Question: For some strange reason my content is overlapping too far across despite me declaring that it should be using col-md-3 4 times?
Here is my code:
'''
<div class="container">
<div class="row">
<div class="col-md-3">
<p>gjhdgjkhgkjhdgjkhgjkhsdglkjhsgkjhlkjhkjdfghjdkghfdkjghjkghsjkh</p>
</div>
<div class="col-md-3">
<p>gjhdgjkhgkjhdgjkhgjkhsdglkjhsgkjhlkjhkjdfghjdkghfdkjghjkghsjkh</p>
</div>
<div class="col-md-3">
<p>gjhdgjkhgkjhdgjkhgjkhsdglkjhsgkjhlkjhkjdfghjdkghfdkjghjkghsjkh</p>
</div>
<div class="col-md-3">
<p>gjhdgjkhgkjhdgjkhgjkhsdglkjhsgkjhlkjhkjdfghjdkghfdkjghjkghsjkh</p>
</div>
</div>
</div>
'''
And here is a pic:

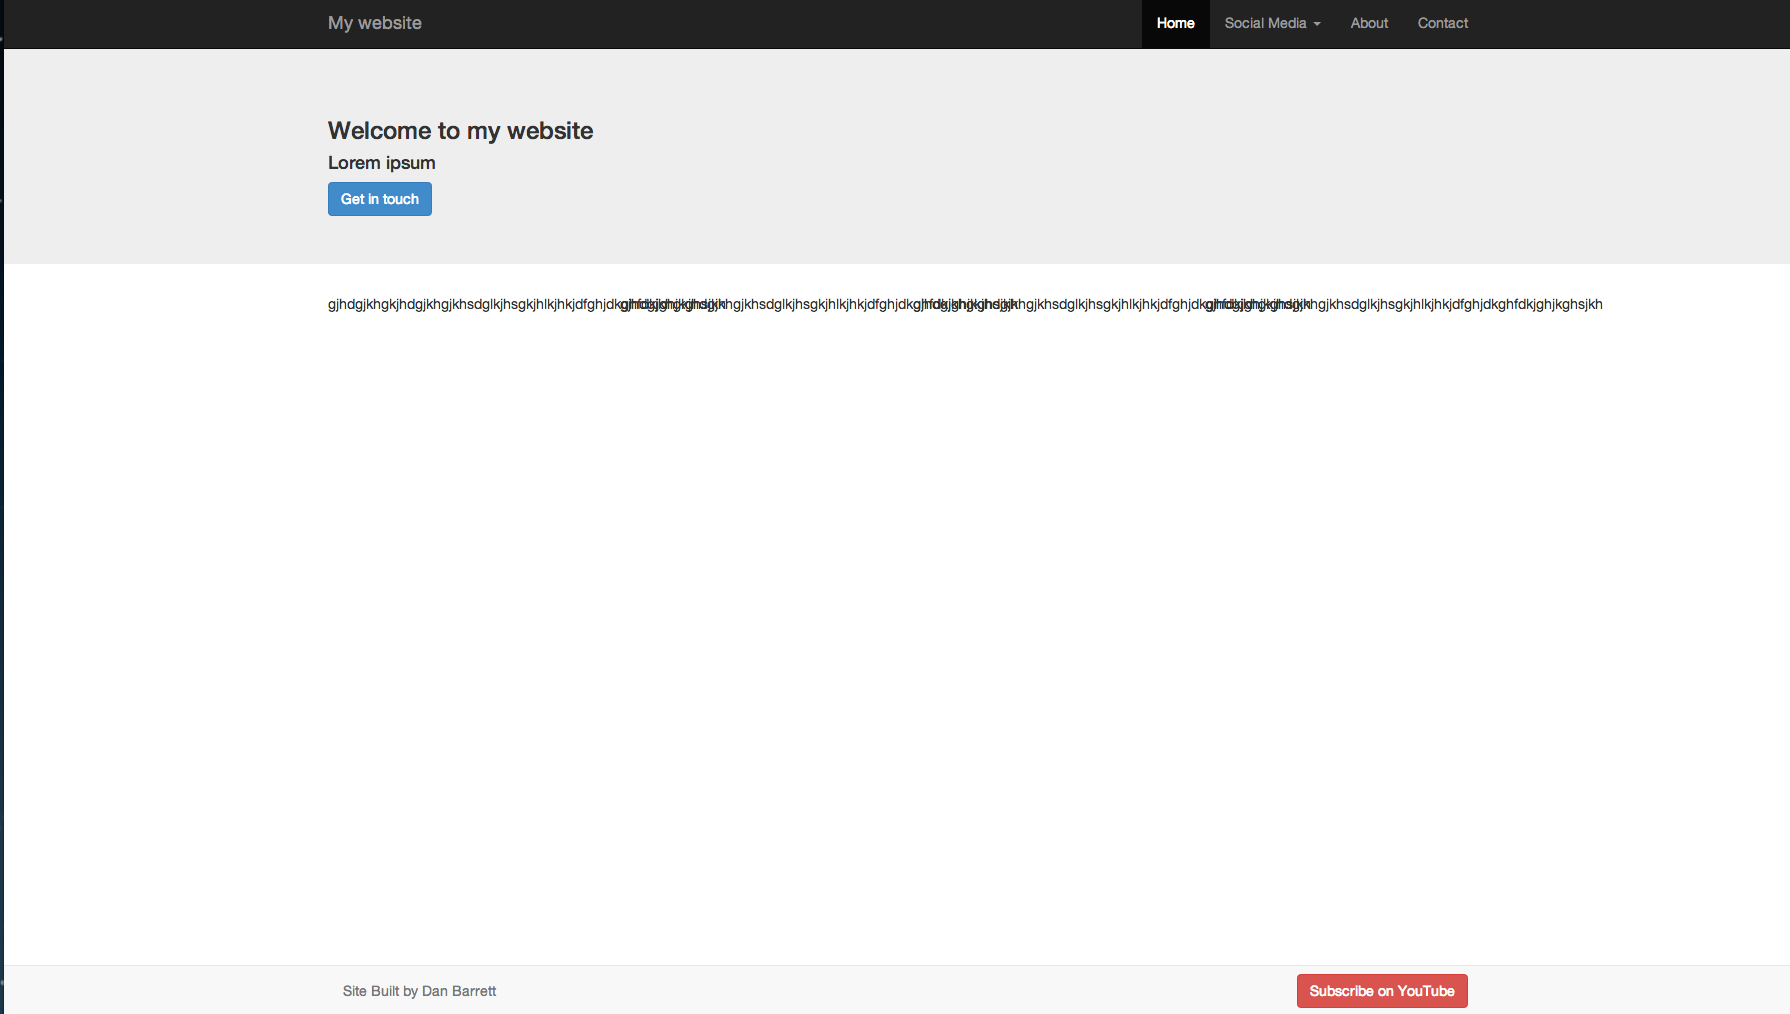
Answer: It's because you have no space in your "words".
If you want to break a word when the content area runs out of space you can use css:
'''
word-break = "break-all";
'''
I would not recommend it though.
You can also use:
'''
overflow: hidden;
'''
Anyways, I think you might just not have a problem if you just use regular text.
<URL>